Question: I am working on a project to make the NSString on UILabel Width and Height dynamically.
I tried with:
'''
NSString *text = [messageInfo objectForKey:@"compiled"];
writerNameLabel.numberOfLines = 0;
writerNameLabel.textAlignment = UITextAlignmentRight;
writerNameLabel.backgroundColor = [UIColor clearColor];
CGSize constraint = CGSizeMake(296,9999);
CGSize size = [text sizeWithFont:[UIFont systemFontOfSize:FONT_SIZE]
constrainedToSize:constraint
lineBreakMode:UILineBreakModeWordWrap];
NSLog(@"sizewidth = %f, sizeheight = %f", size.width, size.height);
NSLog(@"writerNameLabel.frame.size.width 1 -> %f",writerNameLabel.frame.size.width);
[writerNameLabel setFrame:CGRectMake(writerNameLabel.frame.origin.x, writerNameLabel.frame.origin.y, size.width, size.height)];
CGRect labelFram = writerNameLabel.frame;
labelFram.origin.x = cell.frame.size.width - writerNameLabel.frame.size.width - 80;
writerNameLabel.frame = labelFram;
NSLog(@"writerNameLabel.frame.size.width 2-> %f",writerNameLabel.frame.size.width);
'''

Please see the green bubble not the grey one.
Still not right.
The code for bubble
'''
bubbleImageView.frame = CGRectMake(writerNameLabel.frame.origin.x, writerNameLabel.frame.origin.y, writerNameLabel.frame.size.width+15, writerNameLabel.frame.size.height+5);
'''
Please Advise! Thanks!
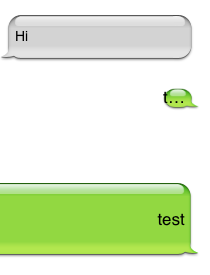
Answer: That's because you did not reuse the table cell, the structure should be like:
'''
NSString *text = [messageInfo objectForKey:@"compiled"];
if(cell == nil)
{
writerNameLabel.numberOfLines = 0;
writerNameLabel.textAlignment = UITextAlignmentRight;
writerNameLabel.backgroundColor = [UIColor clearColor];
[cell addSubview:writerNameLabel];
}
else {
writerNameLabel = (UILabel *)[cell viewWithTag:WRITER_NAME_LABEL_TAG];
}
CGSize constraint = CGSizeMake(296,9999);
CGSize size = [text sizeWithFont:[UIFont systemFontOfSize:FONT_SIZE]
constrainedToSize:constraint
lineBreakMode:UILineBreakModeWordWrap];
[writerNameLabel setFrame:CGRectMake(writerNameLabel.frame.origin.x, writerNameLabel.frame.origin.y, size.width, size.height)];
'''
I've been gone through and answered some of your question, that's correct way to write your tableview controller. And your problem will be solved.